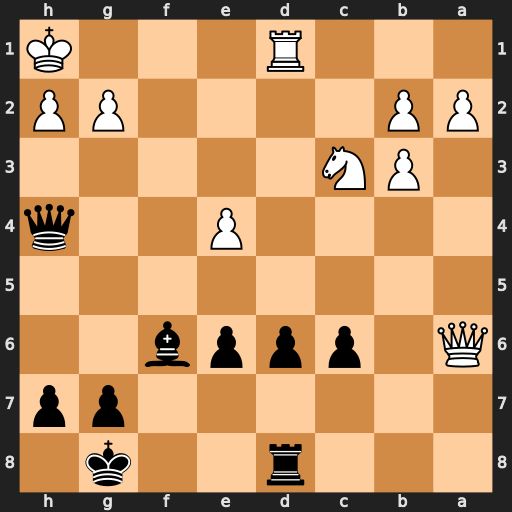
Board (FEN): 3r2k1/6pp/Q1pppb2/8/4P2q/1PN5/PP4PP/3R3K
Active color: b
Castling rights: -
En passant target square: -
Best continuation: Be5 g3 Bxg3